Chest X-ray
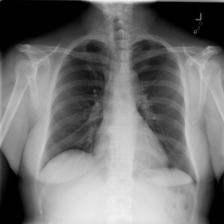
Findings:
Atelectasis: negative
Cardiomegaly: negative
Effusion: negative
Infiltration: negative
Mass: negative
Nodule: negative
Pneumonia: negative
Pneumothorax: negative
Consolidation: negative
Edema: negative
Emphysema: negative
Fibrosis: negative
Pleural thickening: negative
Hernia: negative